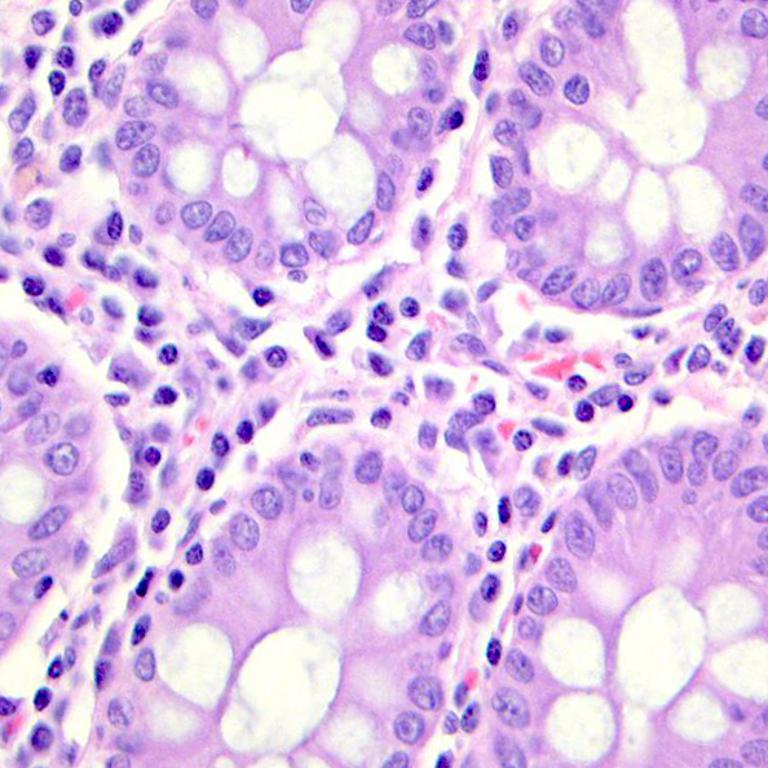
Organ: colon
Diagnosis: benign